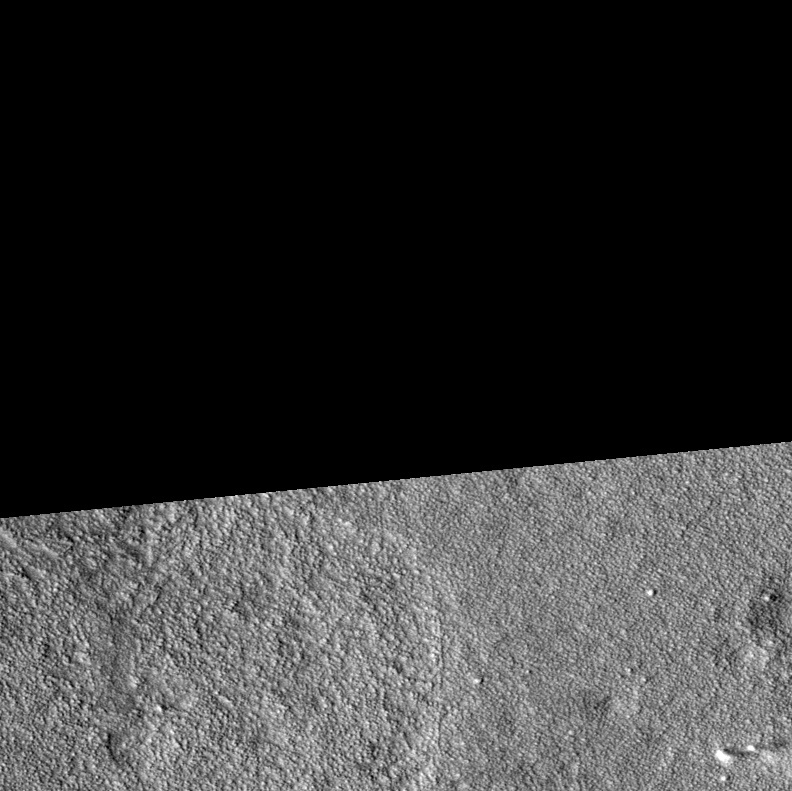
Label: dustdevil